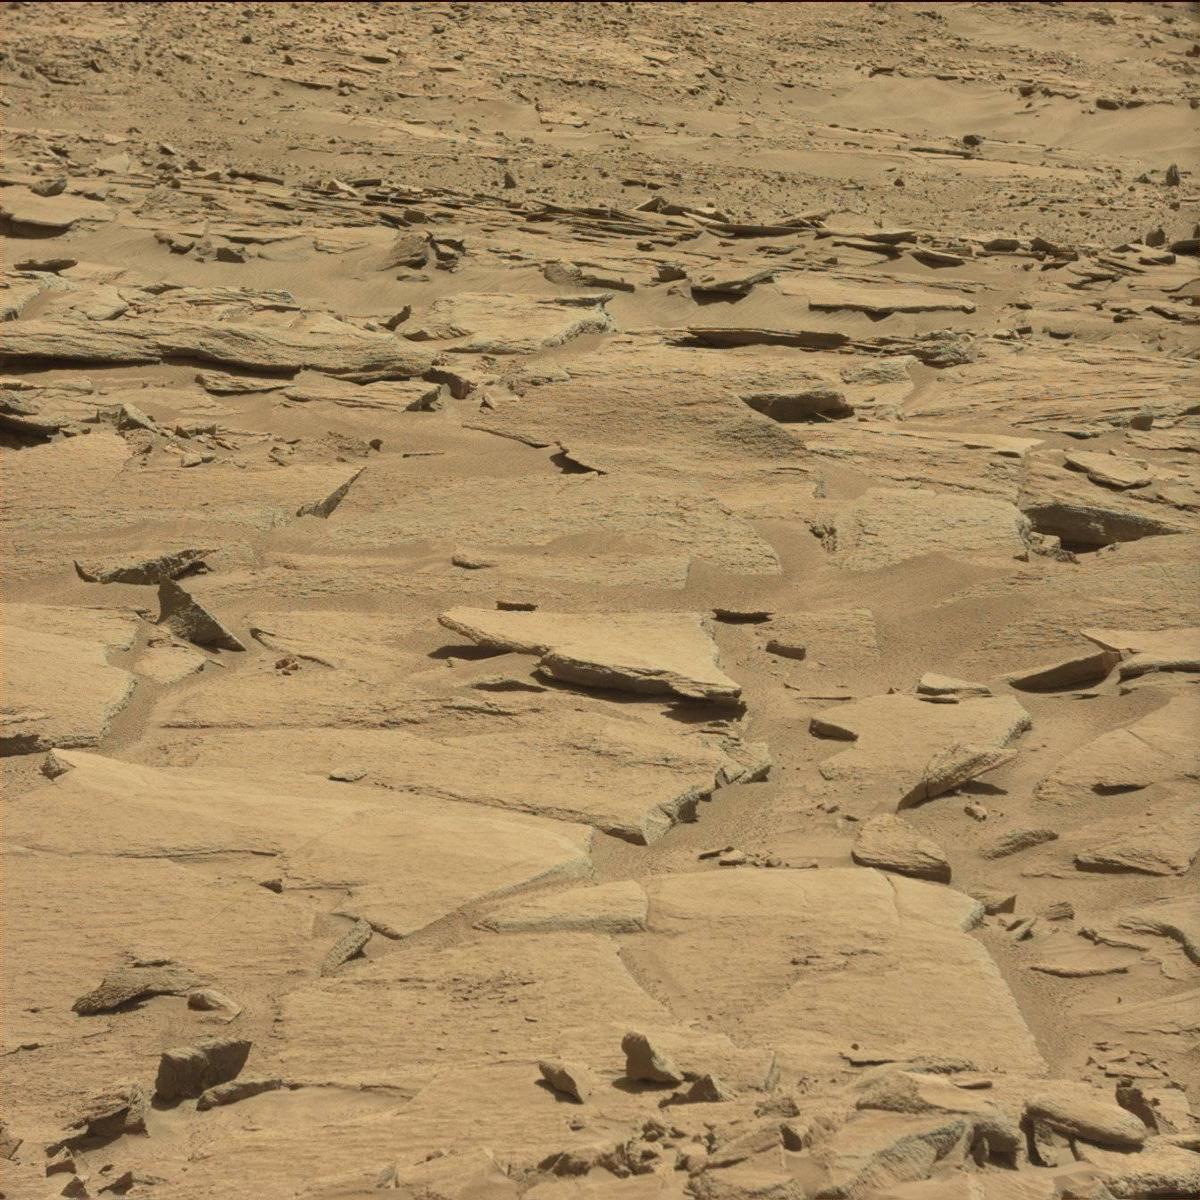
Terrain classes present: Bedrock, Rock, Sand / Soil